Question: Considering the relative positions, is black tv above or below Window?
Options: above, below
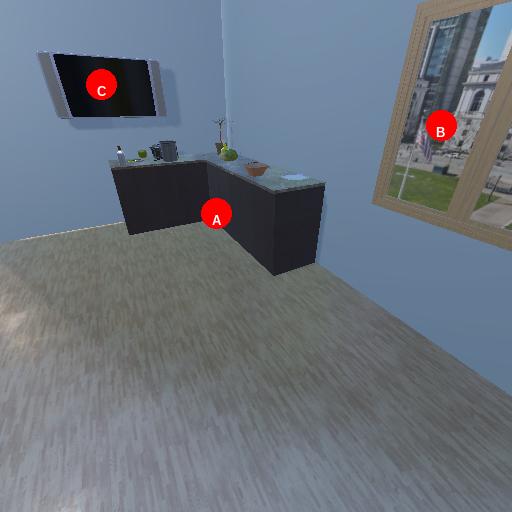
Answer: above